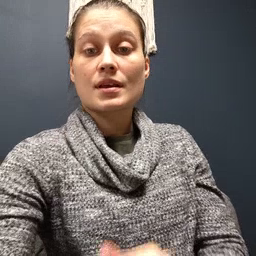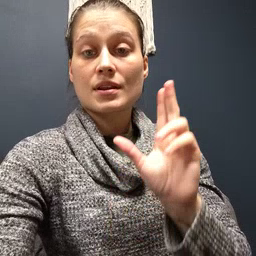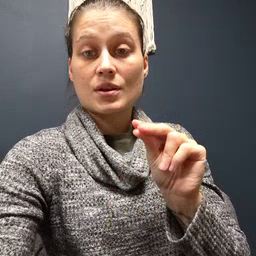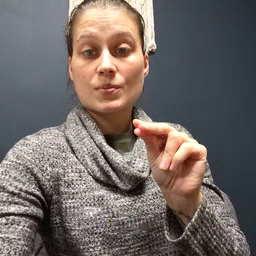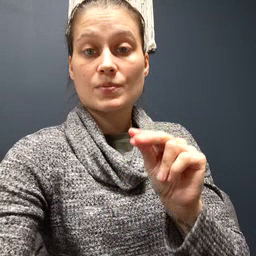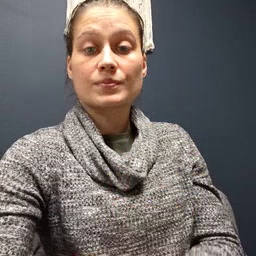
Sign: no